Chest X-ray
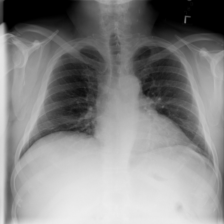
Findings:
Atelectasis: negative
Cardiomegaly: negative
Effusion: negative
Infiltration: negative
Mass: negative
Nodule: negative
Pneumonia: negative
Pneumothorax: negative
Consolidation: negative
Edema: negative
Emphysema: negative
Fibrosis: negative
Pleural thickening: negative
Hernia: negative